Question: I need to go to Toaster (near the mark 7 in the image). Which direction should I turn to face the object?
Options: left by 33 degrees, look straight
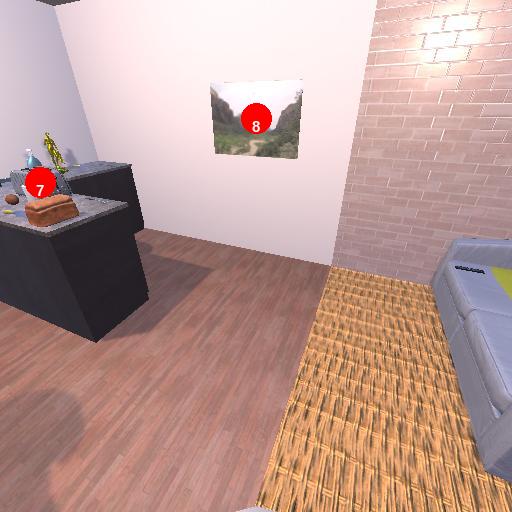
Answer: left by 33 degrees